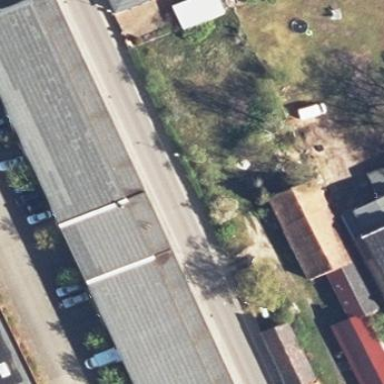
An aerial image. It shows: Flat roof building with grey roof.